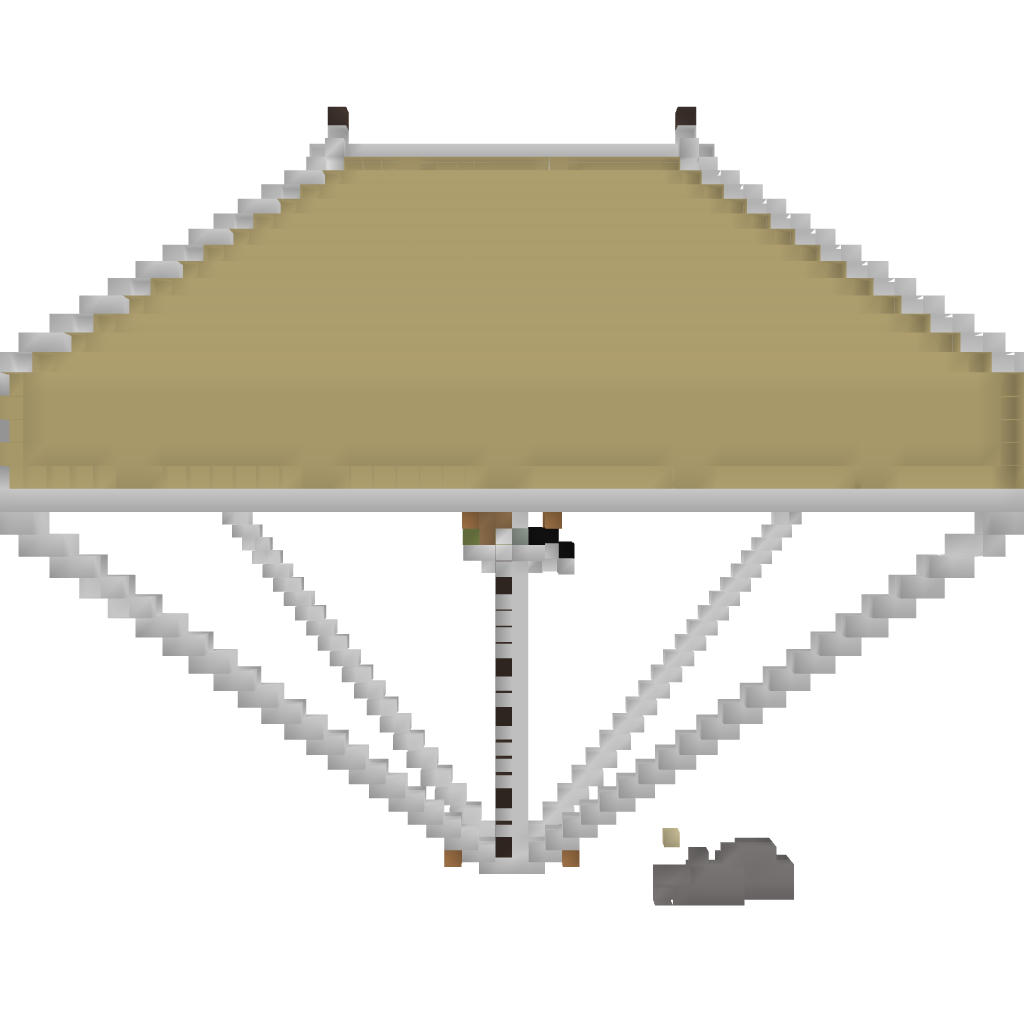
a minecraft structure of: PvP arena